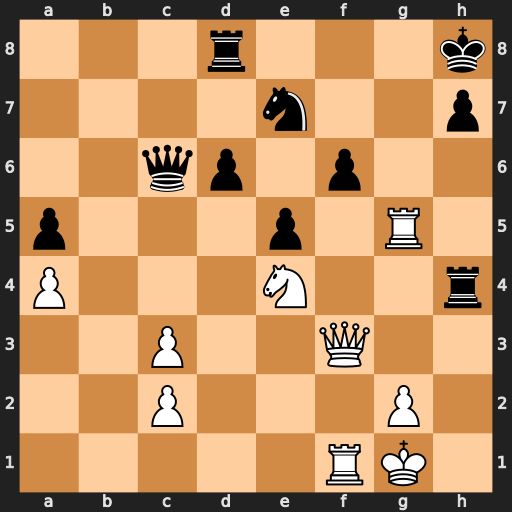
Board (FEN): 3r3k/4n2p/2qp1p2/p3p1R1/P3N2r/2P2Q2/2P3P1/5RK1
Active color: w
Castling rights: -
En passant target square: -
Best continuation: Qxf6#